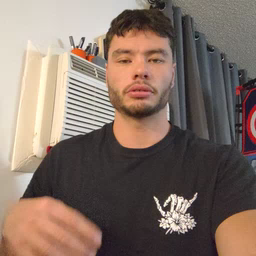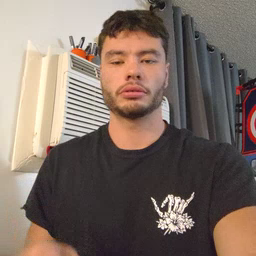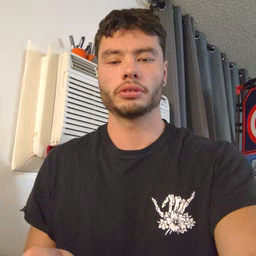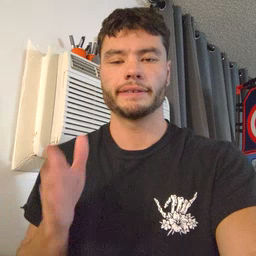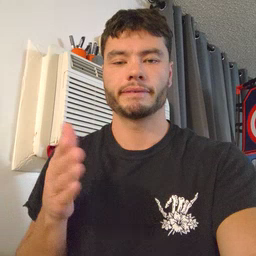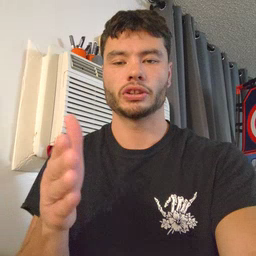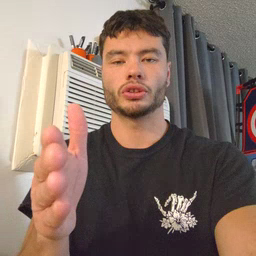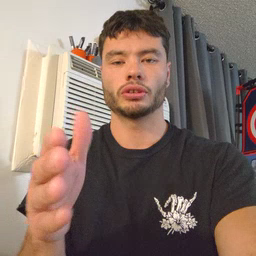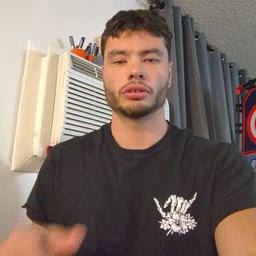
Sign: fish